Question: I have to make a page with a huge table of data, and it has to be editable.
The problem is, some of the fields are supposed to be very long (hundreds of characters), and I need some sort of way to enter this text without disrupting the table's layout, but showing the users the entire text while they're typing.
A good solution would be something that looks just like a vanilla 1-line text box which, when clicked, slides out, pretty much like a '<select>', lets the user type in all the text he wants, and then shrinks back to text box size when the user clicks away.
I'm sure there must be something like that for jQuery, but I just can't find it.
Here's how it should act:

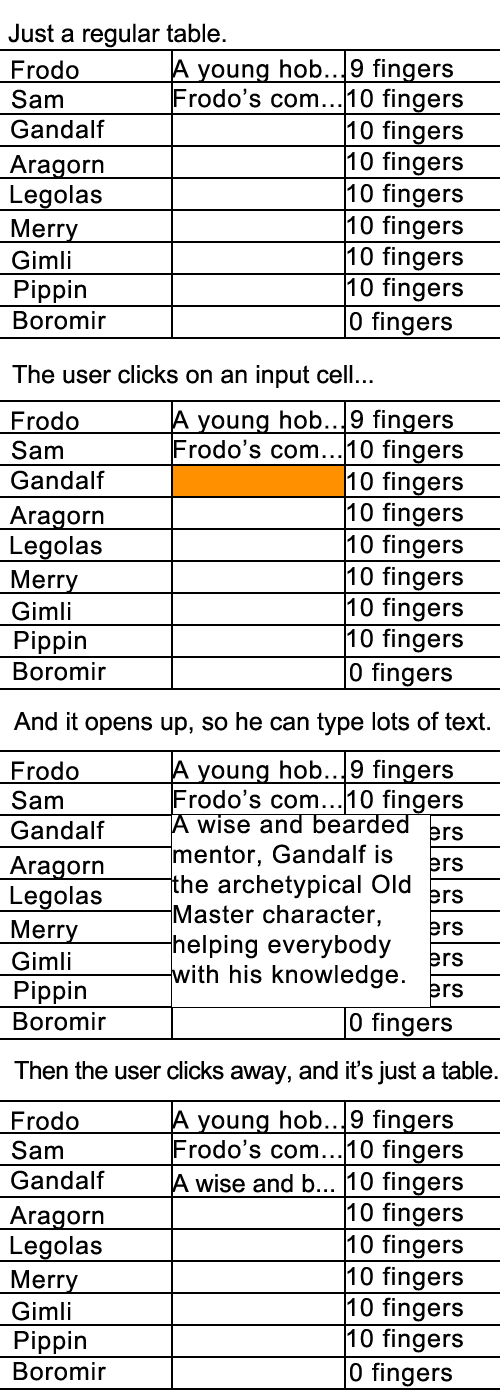
Answer: Here's what I figured out playing around with some javascript
<URL>
You can mess with the styling until it is exactly what you want. I think it's pretty close to what you're looking for though.
I am assuming you are populating your table from a database? If that's true, I would use php to generate the id's so that you don't have to type them for every single row, since your functions need to know the exact cell it's working with. If you want help with that code too, just let me know and I'll post it up here. I'm just not sure if you've done anything with php, so I don't want to go into all of it if you don't want it.
Good luck!